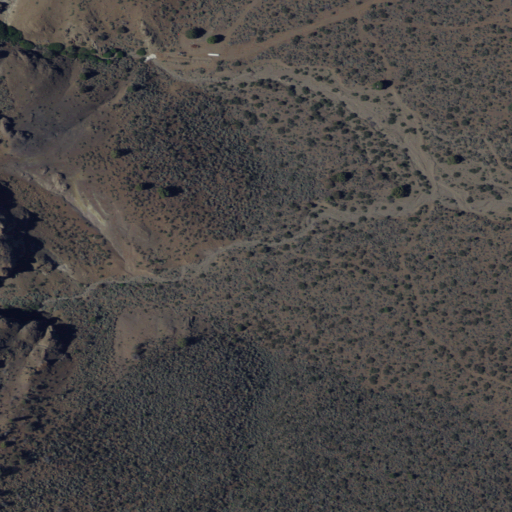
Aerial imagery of valley in California named Little Jackson Canyon containing only shrub